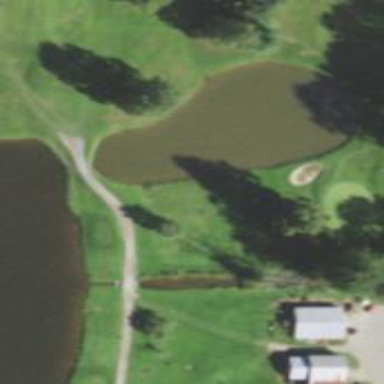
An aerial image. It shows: Water hazard in golf course. The hazard is natural water feature.